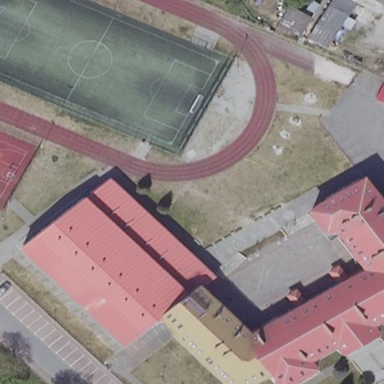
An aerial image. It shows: School surrounded by fence.